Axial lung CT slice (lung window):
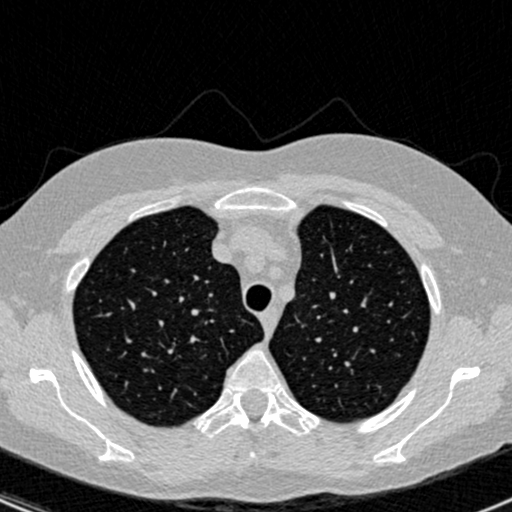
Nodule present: no